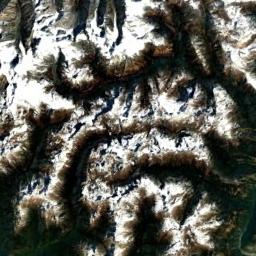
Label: snowberg